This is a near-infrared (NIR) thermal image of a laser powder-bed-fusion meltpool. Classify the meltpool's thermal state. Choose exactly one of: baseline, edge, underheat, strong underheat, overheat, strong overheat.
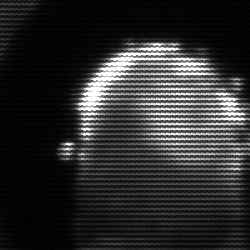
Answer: baseline